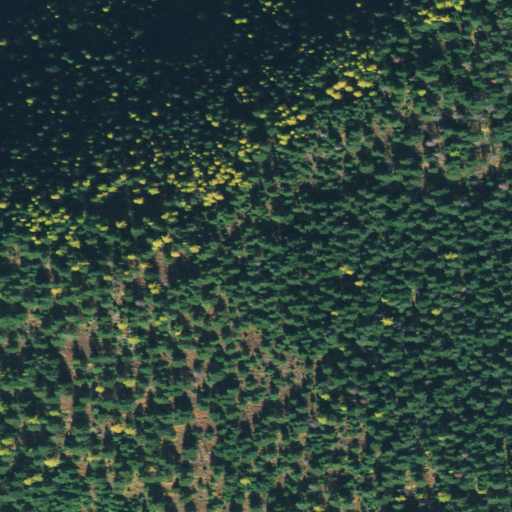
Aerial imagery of mountain in Idaho named Pierson Peak containing only evergreen forest